Question: I'm using Visual Studio 2017. Our organization is blocking Visual Studio Marketplace (403 HostBrowserBlocked). Therefore, the way we normally download and install extensions is failing.
When we find a useful extension on the Visual Studio Marketplace, they want us to download a ZIP file.
What are the instructions for using this ZIP file properly? Apparently this is common knowledge because it isn't clear on the download page.
I have downloaded the ZIP file and looked for the missing VSIX file. I have copied the extracted ZIP file to "Extensions" folder of the Visual Studio installation and still failures.

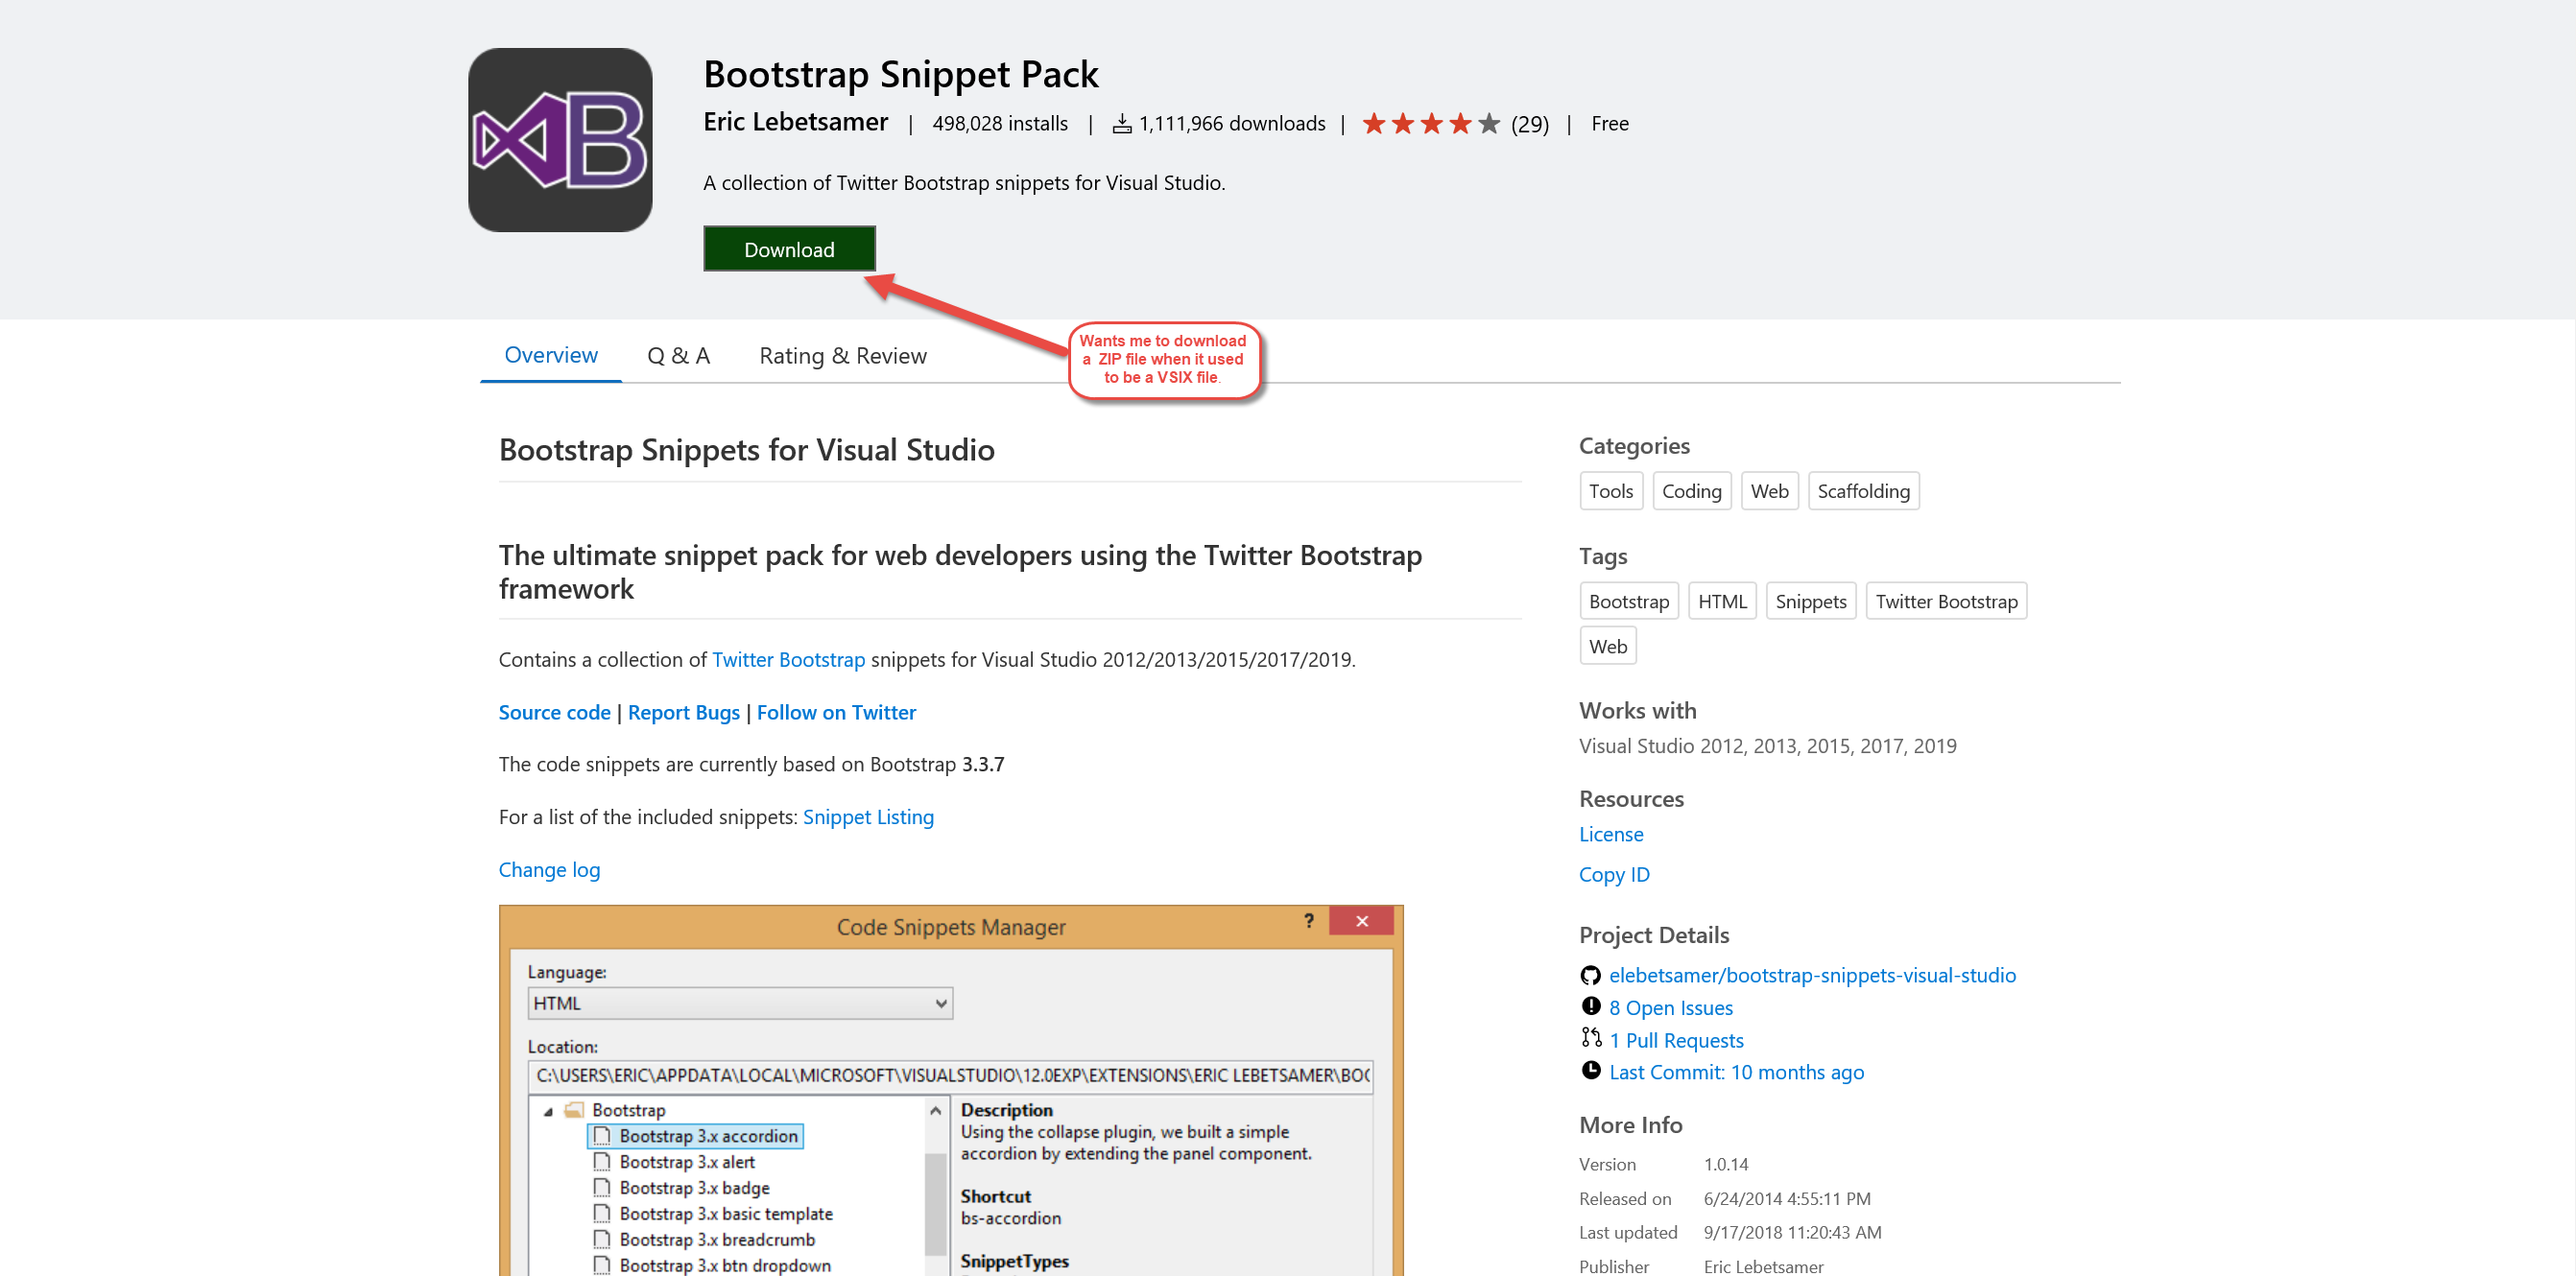
Answer: It is Internet Explorer renames .vsix to .zip. You can use other web browser to download as .vsix.